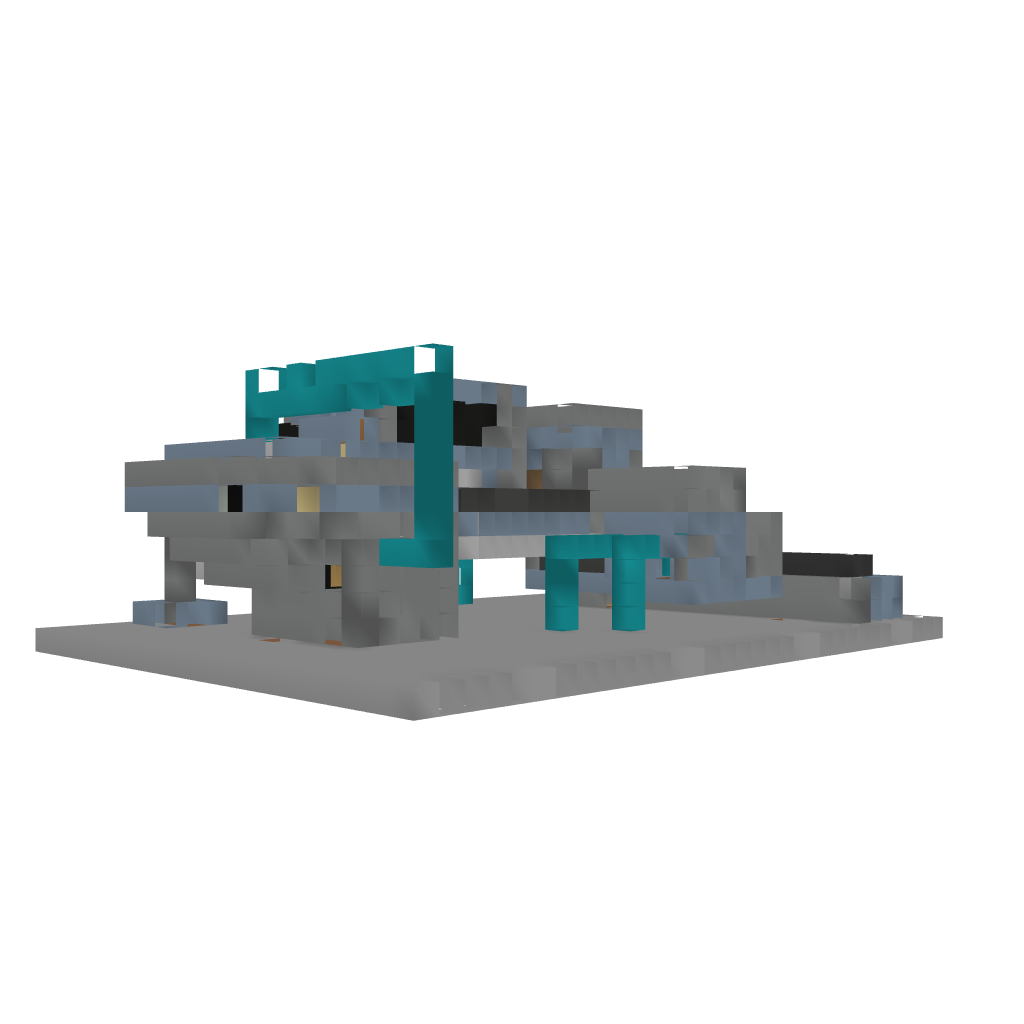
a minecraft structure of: Saxum Lignum